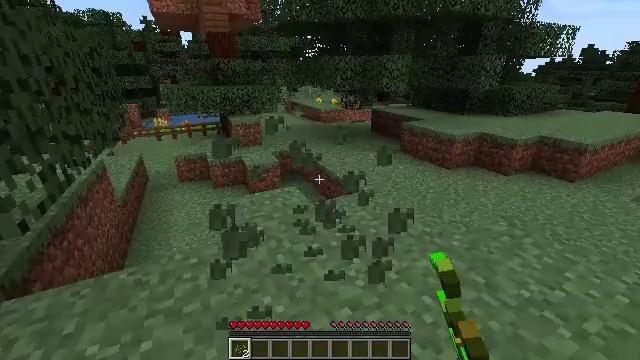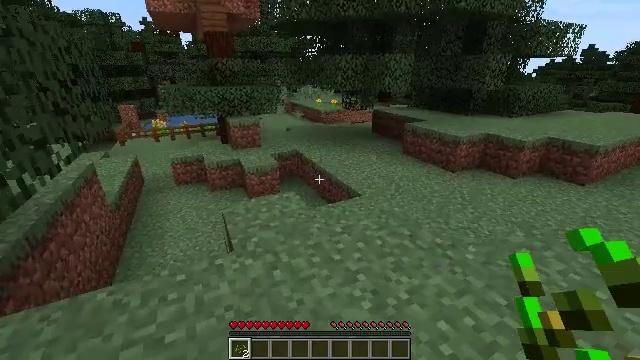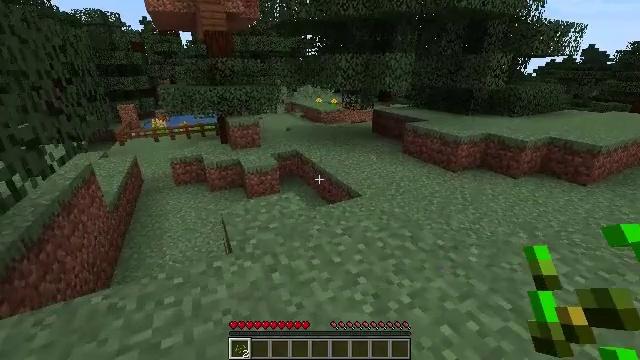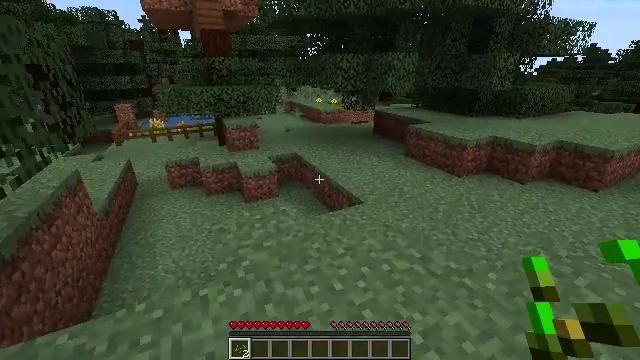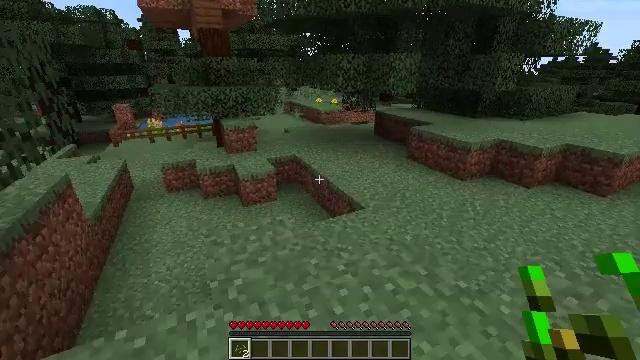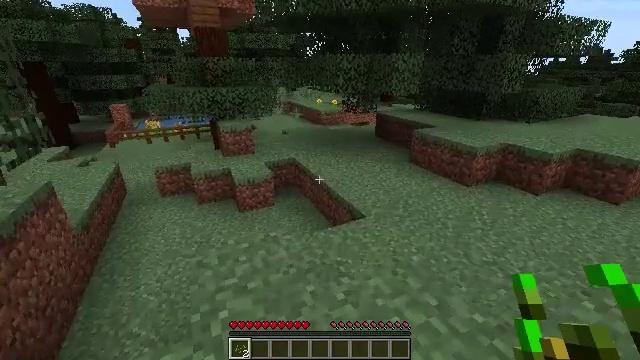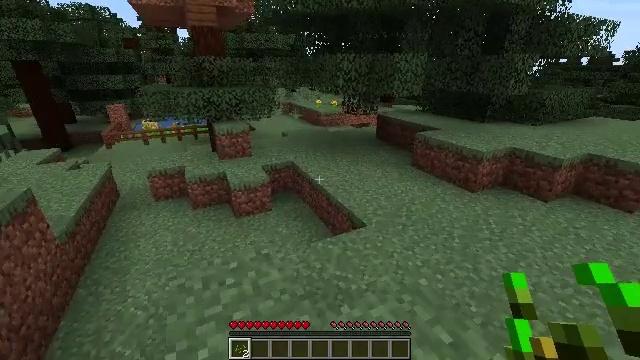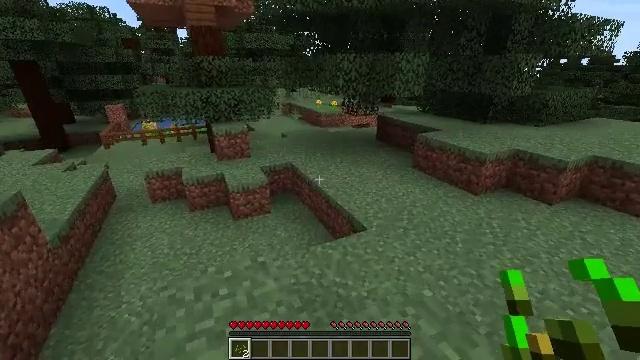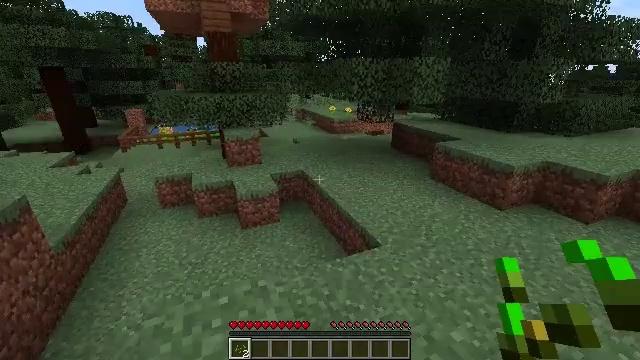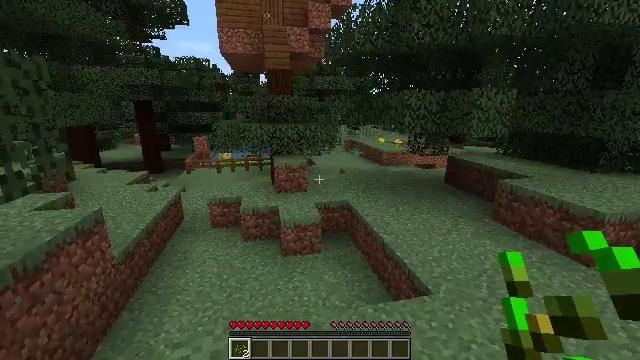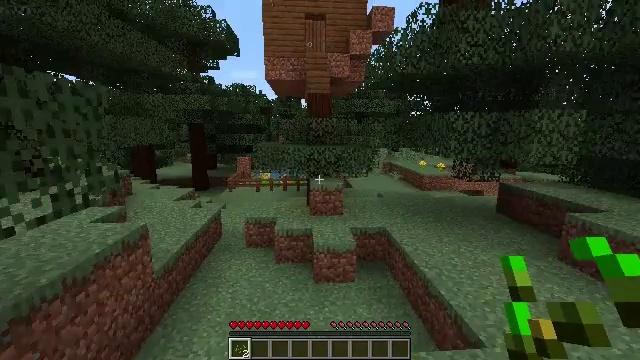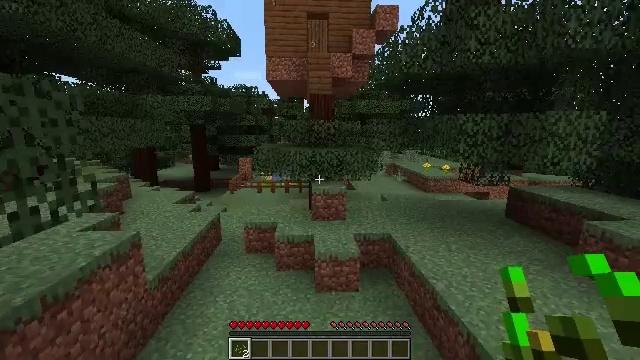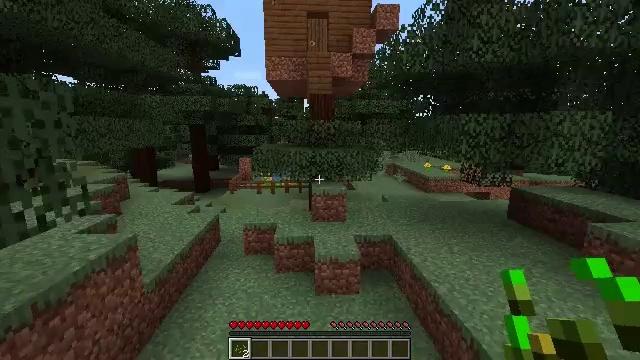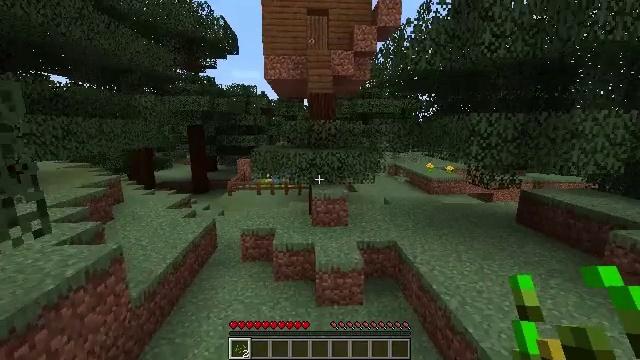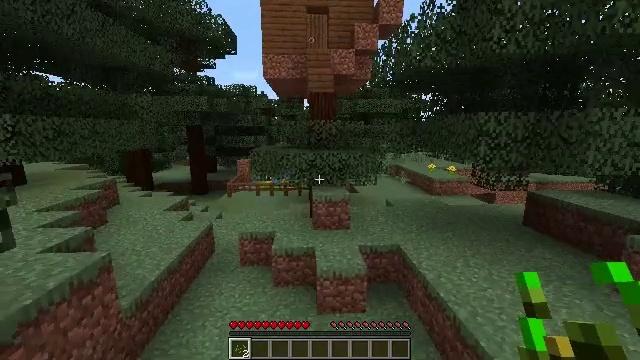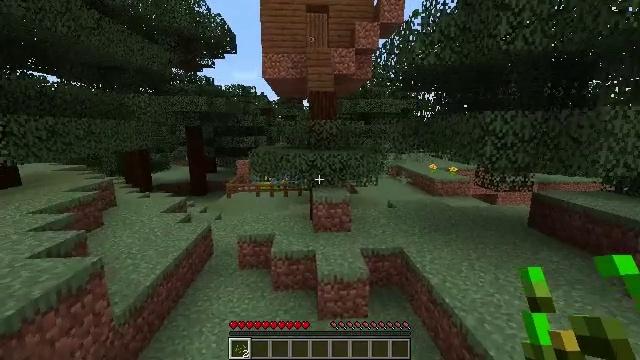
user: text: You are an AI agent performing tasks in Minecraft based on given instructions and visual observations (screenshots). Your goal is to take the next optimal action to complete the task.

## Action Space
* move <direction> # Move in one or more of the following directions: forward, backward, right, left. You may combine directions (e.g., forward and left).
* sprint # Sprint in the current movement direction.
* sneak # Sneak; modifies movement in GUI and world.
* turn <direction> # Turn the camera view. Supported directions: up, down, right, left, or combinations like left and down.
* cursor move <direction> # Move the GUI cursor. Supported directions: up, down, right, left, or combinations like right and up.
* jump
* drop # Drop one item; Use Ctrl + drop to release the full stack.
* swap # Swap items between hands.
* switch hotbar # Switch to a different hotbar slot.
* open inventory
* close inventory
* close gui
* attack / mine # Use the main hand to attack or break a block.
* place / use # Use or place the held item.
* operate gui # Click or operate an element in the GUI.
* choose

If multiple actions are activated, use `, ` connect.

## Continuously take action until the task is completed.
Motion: motion action
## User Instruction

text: Harvest wheat from the field.
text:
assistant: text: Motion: move forward
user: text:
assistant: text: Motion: move forward
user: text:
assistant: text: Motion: move forward
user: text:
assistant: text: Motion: move forward
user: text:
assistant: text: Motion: move forward
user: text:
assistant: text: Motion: move forward
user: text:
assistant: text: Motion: move forward
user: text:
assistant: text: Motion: move forward, turn left and up
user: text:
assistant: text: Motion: move forward, turn left and up
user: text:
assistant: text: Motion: move forward, turn left and up
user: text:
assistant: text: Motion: move forward
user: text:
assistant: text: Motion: move forward
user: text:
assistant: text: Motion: move forward
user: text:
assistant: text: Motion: move forward
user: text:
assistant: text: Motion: move forward
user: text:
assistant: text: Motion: move forward
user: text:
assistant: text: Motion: move forward
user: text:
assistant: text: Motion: move forward
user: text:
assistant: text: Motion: move forward
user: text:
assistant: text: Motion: move forward
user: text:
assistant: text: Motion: move forward
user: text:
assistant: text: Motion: move forward, turn right and up
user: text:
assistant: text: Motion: move forward, turn up
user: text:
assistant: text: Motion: move forward, turn right and up
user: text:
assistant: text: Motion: move forward
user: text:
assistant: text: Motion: move forward
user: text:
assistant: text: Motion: move forward
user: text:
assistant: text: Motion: move forward, jump
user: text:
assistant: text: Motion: move forward, jump
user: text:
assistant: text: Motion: move forward, jump